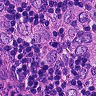
Metastatic tissue present: yes